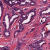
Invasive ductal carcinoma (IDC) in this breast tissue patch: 1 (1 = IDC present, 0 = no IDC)